Question: Trying to pull the fresh code from bitbucket and I am continuously getting read time out error.

A popup comes that just says:
'''
Git repository clone failed.
Read timed out.
'''
Clicking on says-
> Plug-in: org.eclipse.egit.uiDate: current time of failure
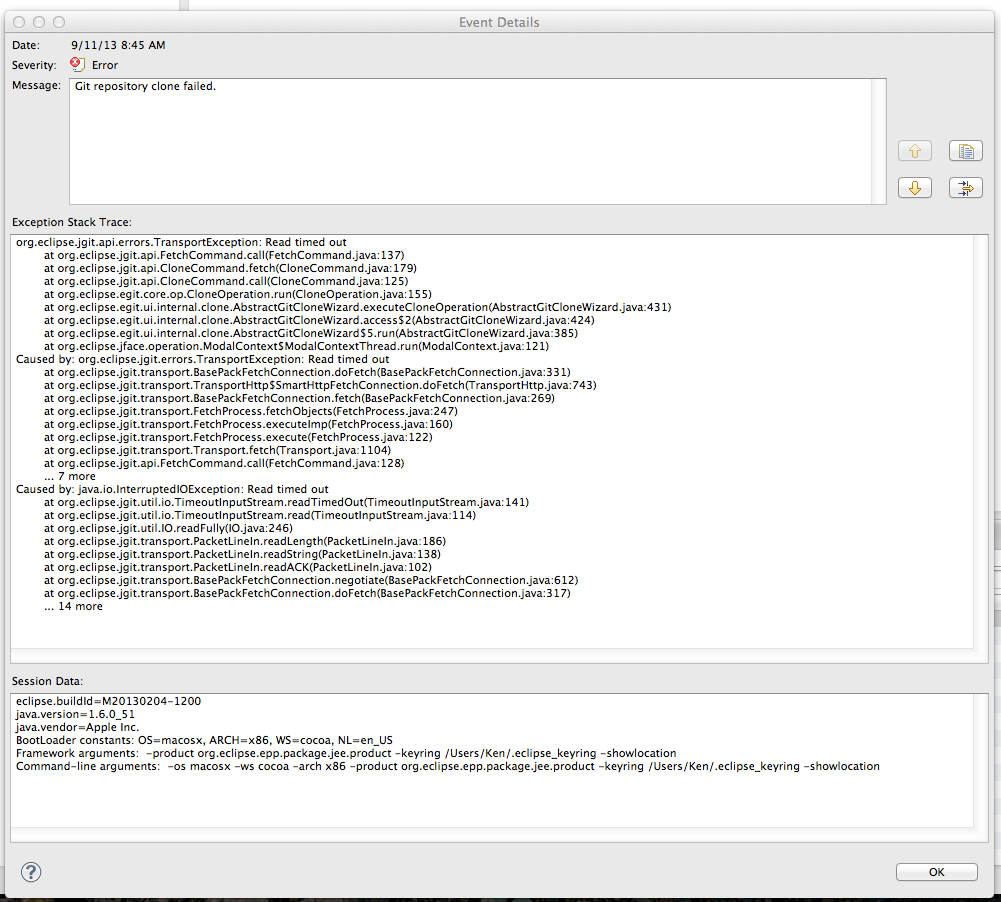
Answer: This is the way figured out correctly,
- 'Window -> Preferences -> Team -> Git'
And set 'Remote Connection timeout(seconds)' to some higher value.
The default is set to 30 seconds.
When set to 180 seconds and tried to pull, it worked.